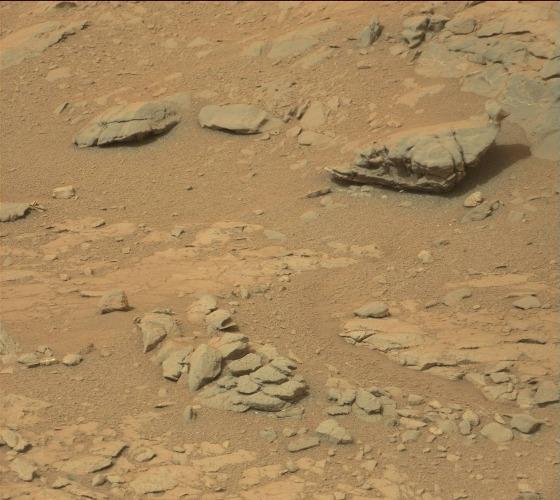
Terrain classes present: Bedrock, Gravel / Sand / Soil, Rock, Shadow